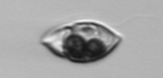
Label: Amphidinium